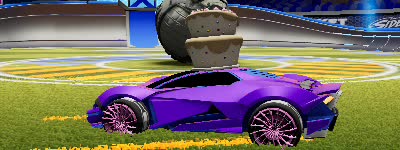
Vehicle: werewolf